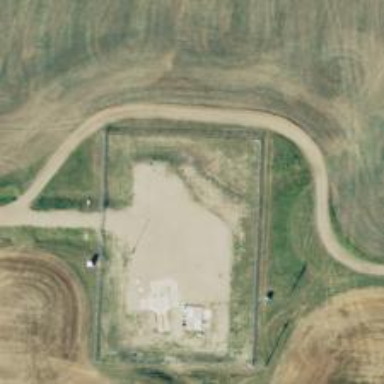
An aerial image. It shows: Military bunker surrounded by fence.